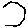
Label: hexagon